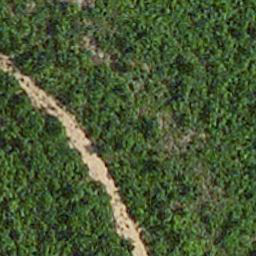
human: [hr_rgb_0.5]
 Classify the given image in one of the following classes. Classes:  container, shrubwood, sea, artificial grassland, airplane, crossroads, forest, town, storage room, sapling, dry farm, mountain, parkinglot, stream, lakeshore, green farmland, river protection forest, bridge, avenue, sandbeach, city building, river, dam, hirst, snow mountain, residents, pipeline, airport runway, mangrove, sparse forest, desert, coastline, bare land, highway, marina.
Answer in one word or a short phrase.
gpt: avenue